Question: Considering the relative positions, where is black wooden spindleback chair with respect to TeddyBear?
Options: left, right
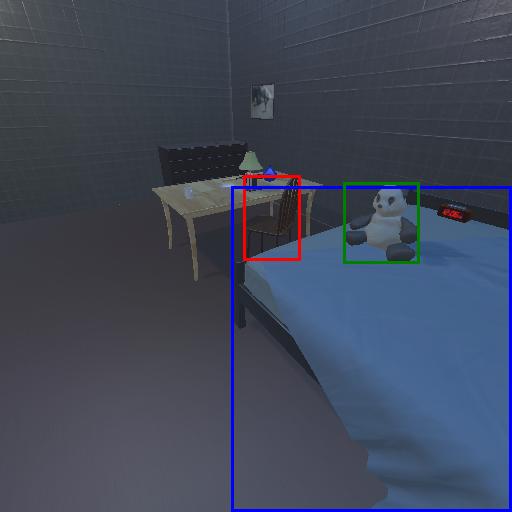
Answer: left